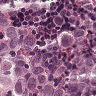
Metastatic tissue present: yes